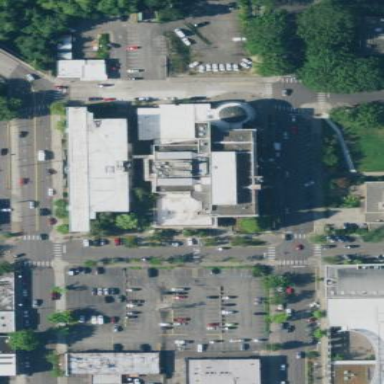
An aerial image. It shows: Courthouse building.